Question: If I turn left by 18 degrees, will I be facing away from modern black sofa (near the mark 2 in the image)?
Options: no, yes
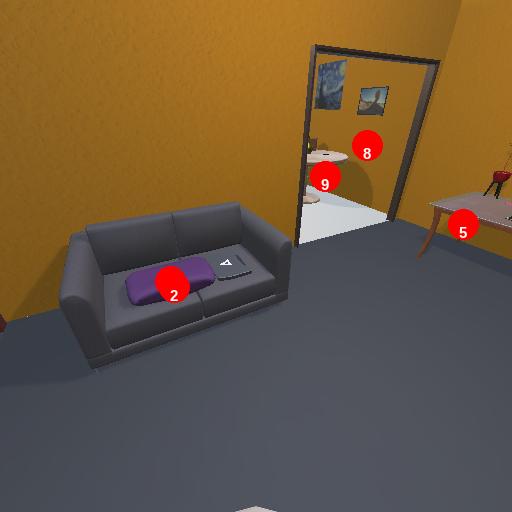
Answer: no